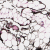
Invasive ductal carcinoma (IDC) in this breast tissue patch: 0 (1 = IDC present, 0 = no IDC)